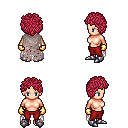
a pixel art fantasy rpg character, female body template, human, light skin, gray tattered cape, red pants, ruby red curly afro hairstyle, gold gloves, metal boots, four views (front, back, left, right), 2x2 character sprite sheet, small pixel art, hard edges, no anti-aliasing